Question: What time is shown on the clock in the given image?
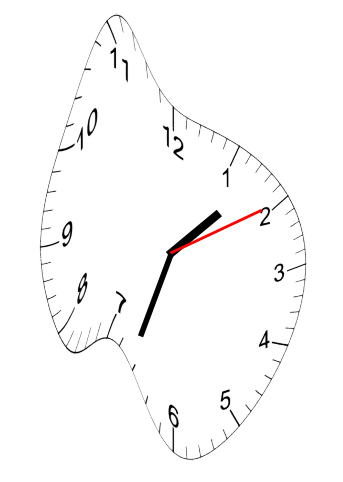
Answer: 01:33:10